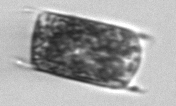
Label: Hemiaulus